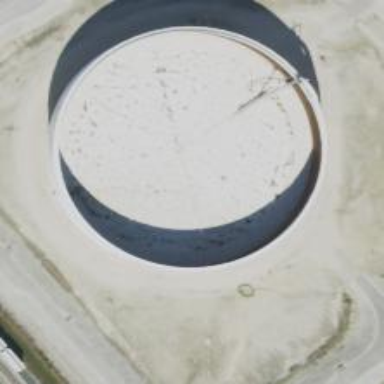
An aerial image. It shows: Storage tank that is man-made.